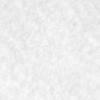
Label: no_change